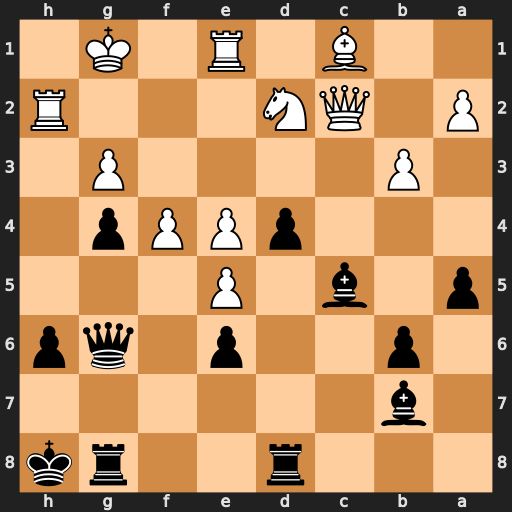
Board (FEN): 3r2rk/1b6/1p2p1qp/p1b1P3/3pPPp1/1P4P1/P1QN3R/2B1R1K1
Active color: b
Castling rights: -
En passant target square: -
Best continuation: d3+ Qxc5 bxc5